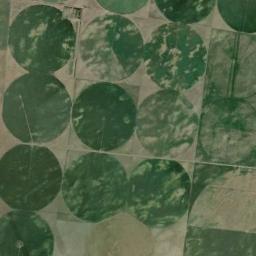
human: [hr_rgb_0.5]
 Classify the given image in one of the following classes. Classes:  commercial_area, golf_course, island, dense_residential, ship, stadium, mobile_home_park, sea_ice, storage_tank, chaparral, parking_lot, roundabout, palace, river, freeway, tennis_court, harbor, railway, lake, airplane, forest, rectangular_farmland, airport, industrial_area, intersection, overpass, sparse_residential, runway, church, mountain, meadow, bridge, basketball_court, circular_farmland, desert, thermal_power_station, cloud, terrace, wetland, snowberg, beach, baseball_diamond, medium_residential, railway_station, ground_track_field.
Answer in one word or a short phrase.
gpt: circular_farmland